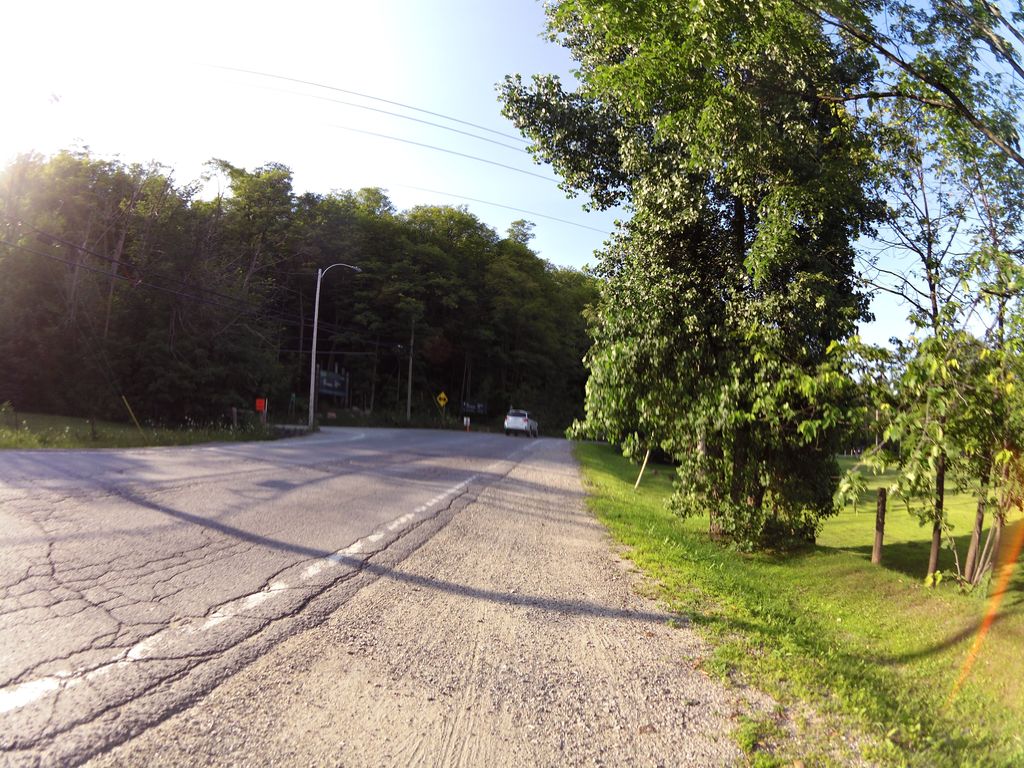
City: ottawa-gatineau